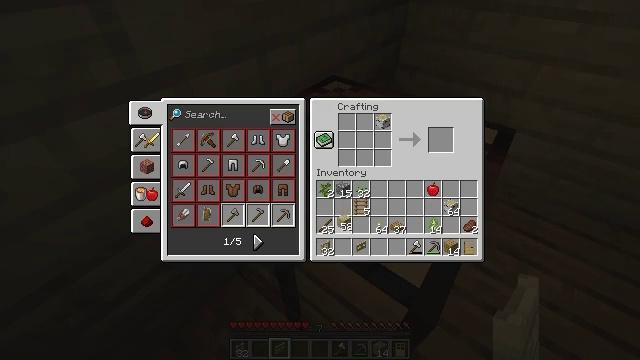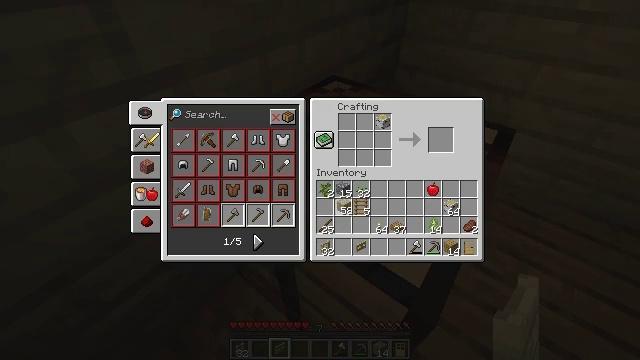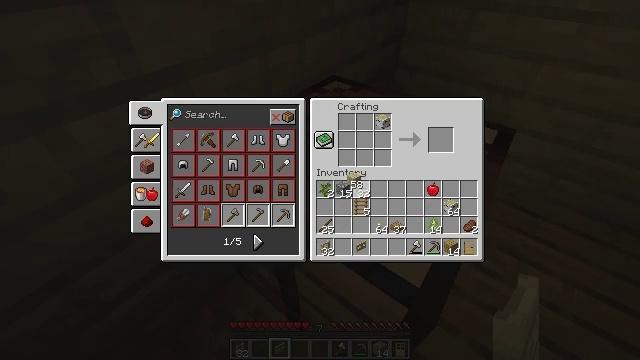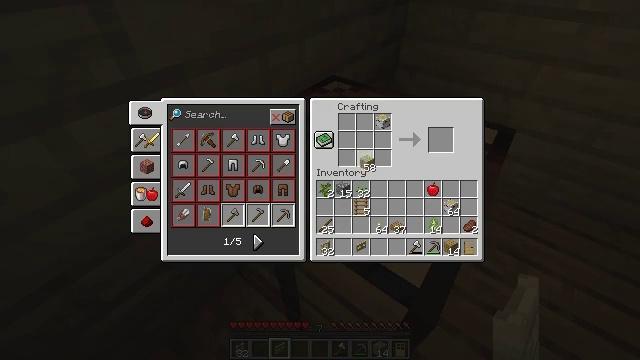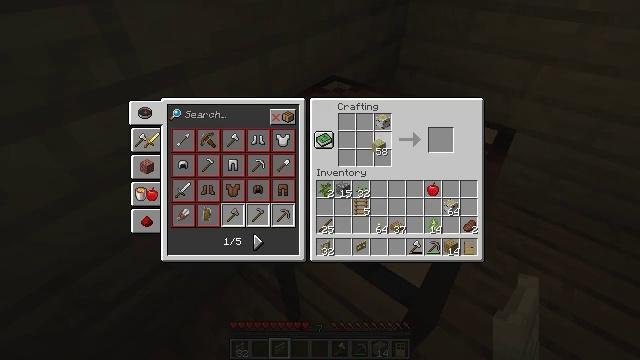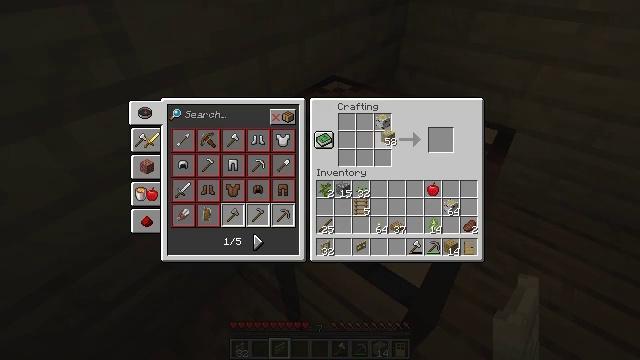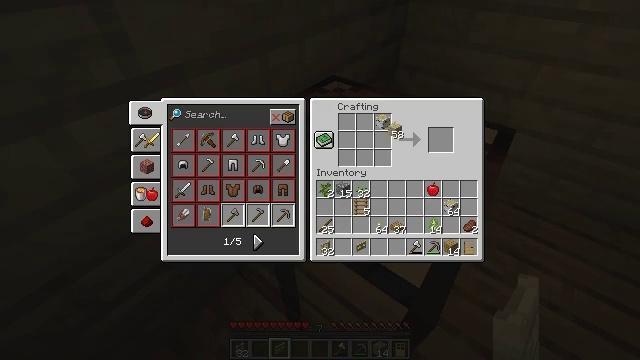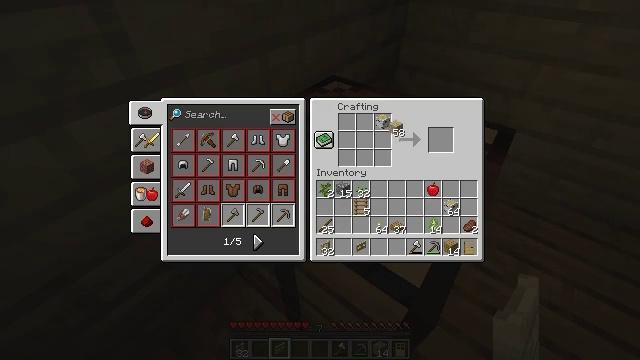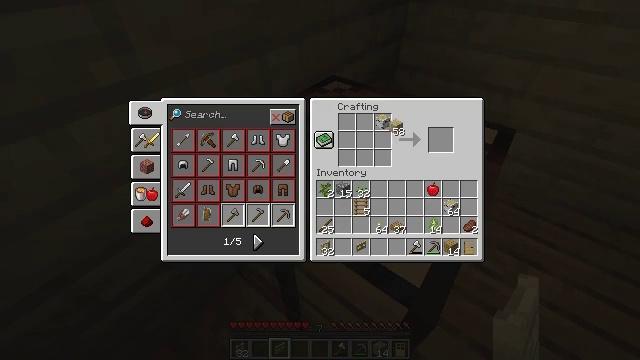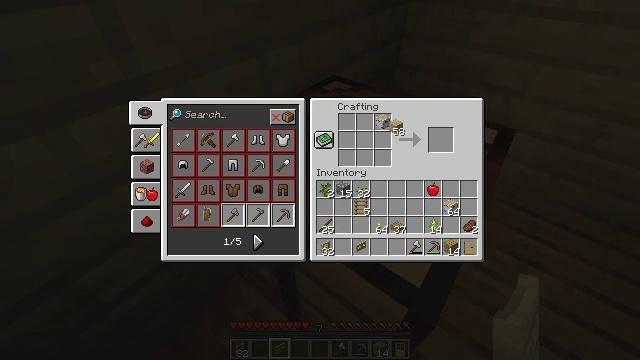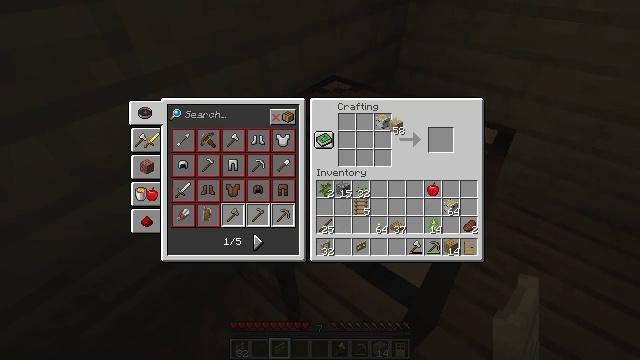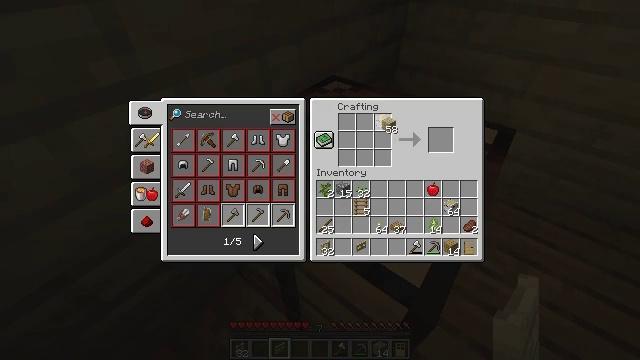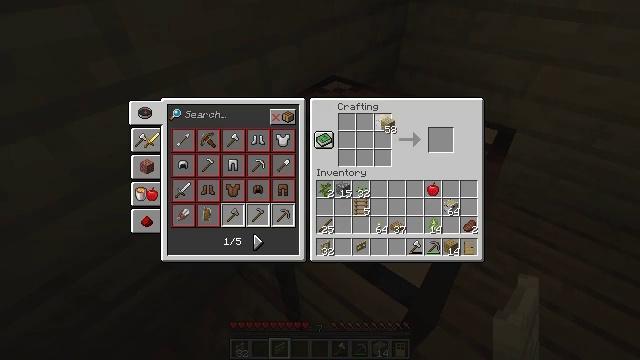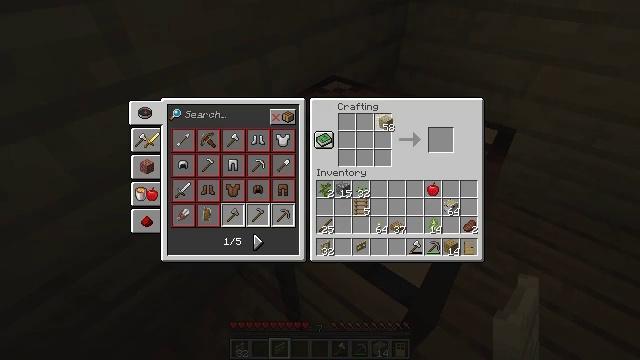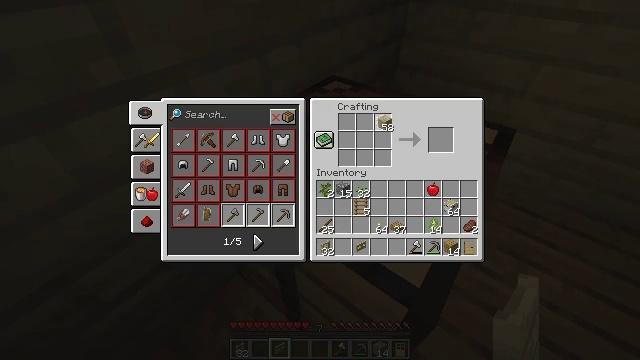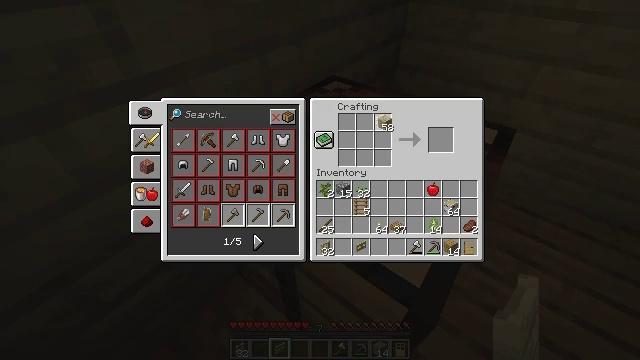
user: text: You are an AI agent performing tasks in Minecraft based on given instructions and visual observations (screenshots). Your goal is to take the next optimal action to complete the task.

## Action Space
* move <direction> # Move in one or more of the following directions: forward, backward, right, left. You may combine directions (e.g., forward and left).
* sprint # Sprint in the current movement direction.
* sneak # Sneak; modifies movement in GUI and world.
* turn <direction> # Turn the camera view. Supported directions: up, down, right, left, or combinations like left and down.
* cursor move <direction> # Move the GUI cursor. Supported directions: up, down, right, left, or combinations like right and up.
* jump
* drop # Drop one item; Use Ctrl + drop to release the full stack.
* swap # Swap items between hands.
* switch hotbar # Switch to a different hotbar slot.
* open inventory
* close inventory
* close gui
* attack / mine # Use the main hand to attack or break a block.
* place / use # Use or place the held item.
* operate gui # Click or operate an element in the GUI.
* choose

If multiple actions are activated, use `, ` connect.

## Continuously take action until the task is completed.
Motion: motion action
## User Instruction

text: Construct a birch boat on the crafting table.
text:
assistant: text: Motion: cursor move up
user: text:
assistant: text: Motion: cursor move right and up
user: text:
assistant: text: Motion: cursor move right and up
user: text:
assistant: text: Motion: cursor move right and up
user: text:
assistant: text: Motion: cursor move right and up
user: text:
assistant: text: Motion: cursor move right
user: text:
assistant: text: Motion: no_op
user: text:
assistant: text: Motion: no_op
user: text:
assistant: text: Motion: no_op
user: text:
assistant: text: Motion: no_op
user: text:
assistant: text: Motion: cursor move left
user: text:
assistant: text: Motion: no_op
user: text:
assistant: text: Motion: no_op
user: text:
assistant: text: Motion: no_op
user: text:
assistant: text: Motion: no_op
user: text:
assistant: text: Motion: no_op
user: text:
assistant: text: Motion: no_op
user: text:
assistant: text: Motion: no_op
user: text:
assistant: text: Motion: no_op
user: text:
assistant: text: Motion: no_op
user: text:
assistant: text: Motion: no_op
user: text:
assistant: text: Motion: cursor move left
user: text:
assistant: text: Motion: no_op
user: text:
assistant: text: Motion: no_op
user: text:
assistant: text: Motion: no_op
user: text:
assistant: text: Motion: no_op
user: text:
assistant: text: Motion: no_op
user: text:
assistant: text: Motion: no_op
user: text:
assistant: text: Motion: no_op
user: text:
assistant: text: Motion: no_op